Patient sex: M
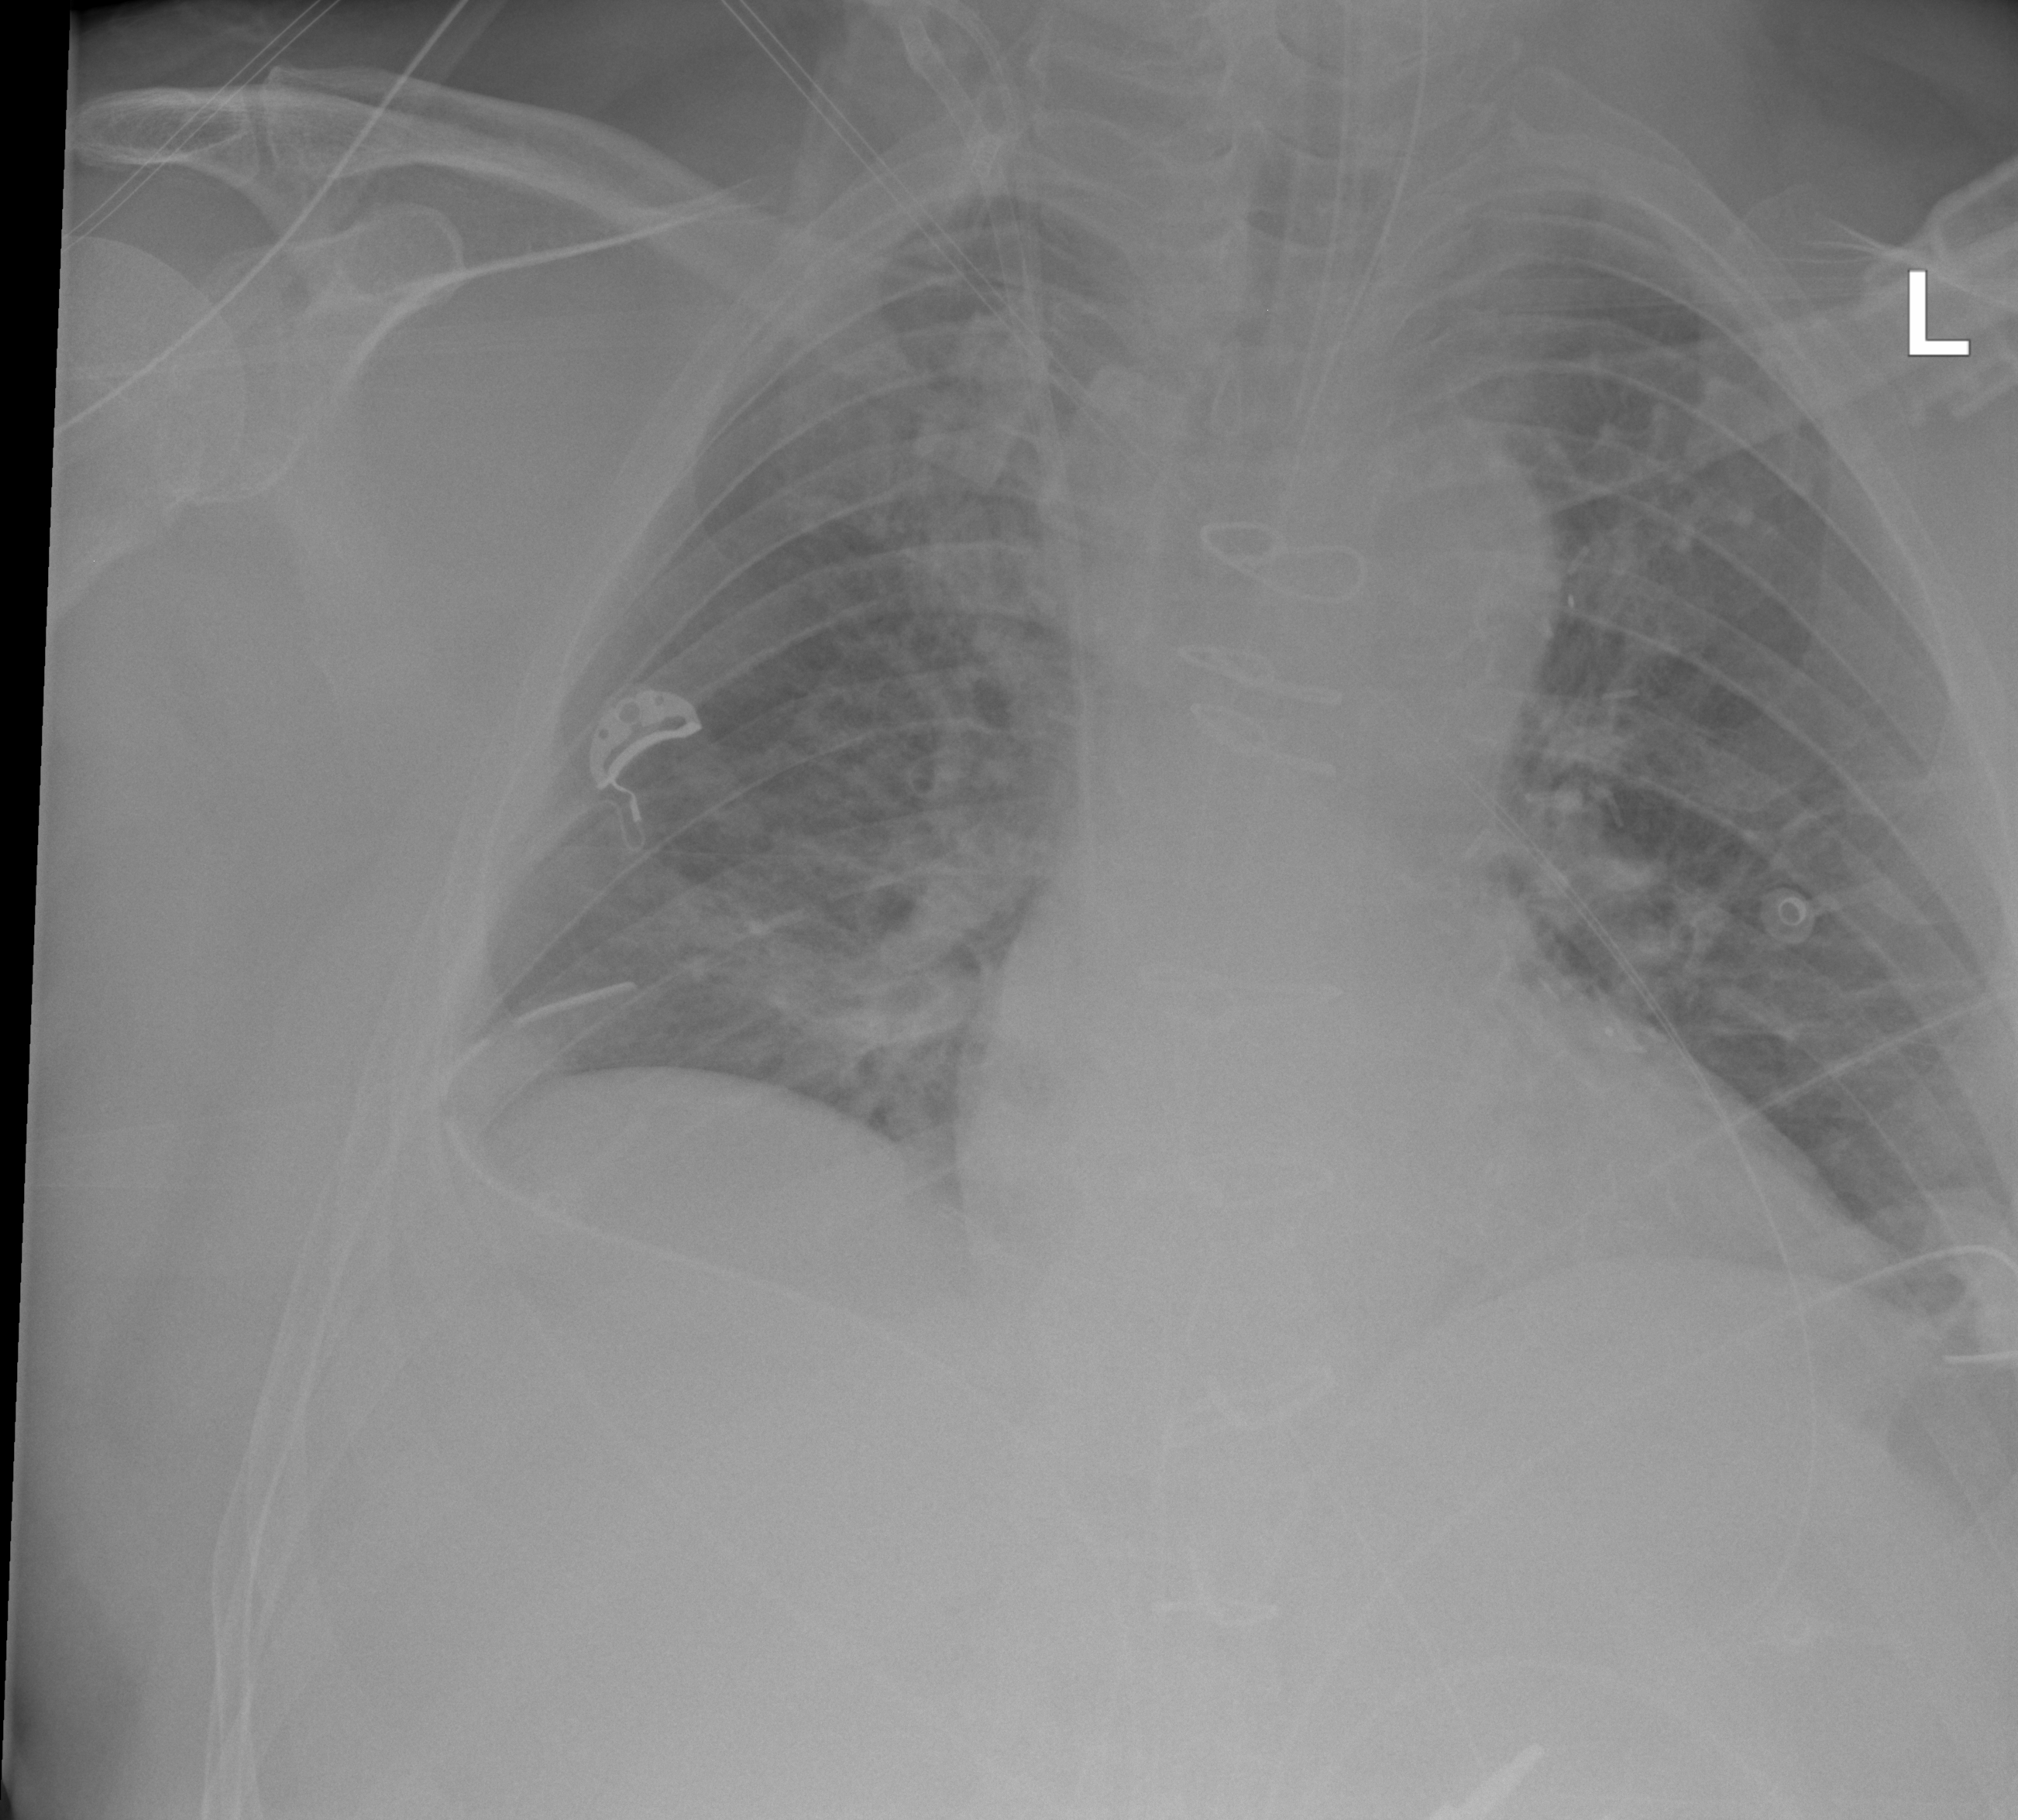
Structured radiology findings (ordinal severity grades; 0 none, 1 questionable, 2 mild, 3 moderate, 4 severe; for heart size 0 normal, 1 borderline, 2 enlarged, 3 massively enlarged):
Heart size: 0
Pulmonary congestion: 2
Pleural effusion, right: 0
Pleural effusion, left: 0
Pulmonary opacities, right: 1
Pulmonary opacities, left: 0
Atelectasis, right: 2
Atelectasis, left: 1